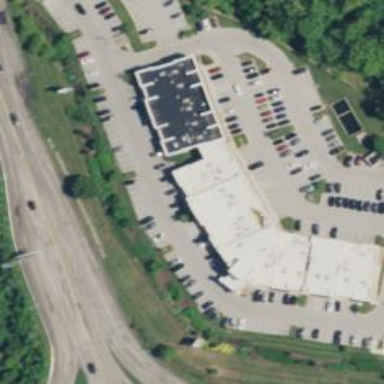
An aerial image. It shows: Pharmacy providing healthcare services.